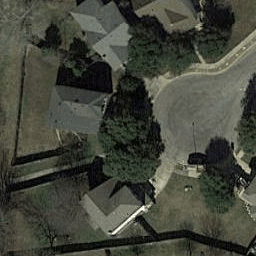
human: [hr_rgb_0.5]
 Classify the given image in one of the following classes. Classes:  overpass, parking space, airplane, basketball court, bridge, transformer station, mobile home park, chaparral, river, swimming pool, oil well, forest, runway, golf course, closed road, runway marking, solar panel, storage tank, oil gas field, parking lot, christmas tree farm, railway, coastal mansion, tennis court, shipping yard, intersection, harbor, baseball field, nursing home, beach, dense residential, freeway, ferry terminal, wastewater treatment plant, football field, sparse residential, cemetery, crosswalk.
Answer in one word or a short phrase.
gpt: closed road